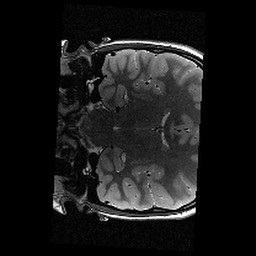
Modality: T2w
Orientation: coronal
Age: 10
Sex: female
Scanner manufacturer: siemens
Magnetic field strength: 3 T
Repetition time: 9.23 s
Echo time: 0.067 s